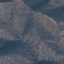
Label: HerbaceousVegetation